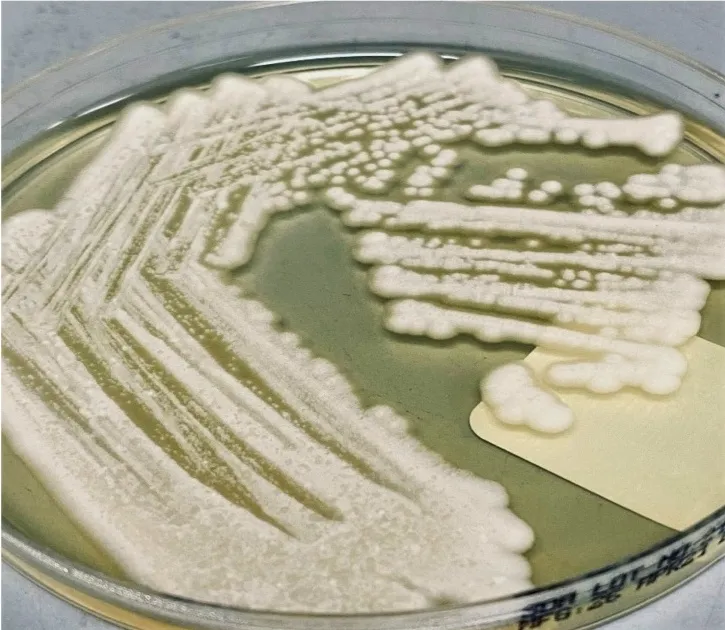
A: Colony of T. Asahii on Sabouraud's dextrose agar after 48 h incubation at 37. C.
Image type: medical_photograph (skin_photograph)